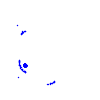
Particle: electron